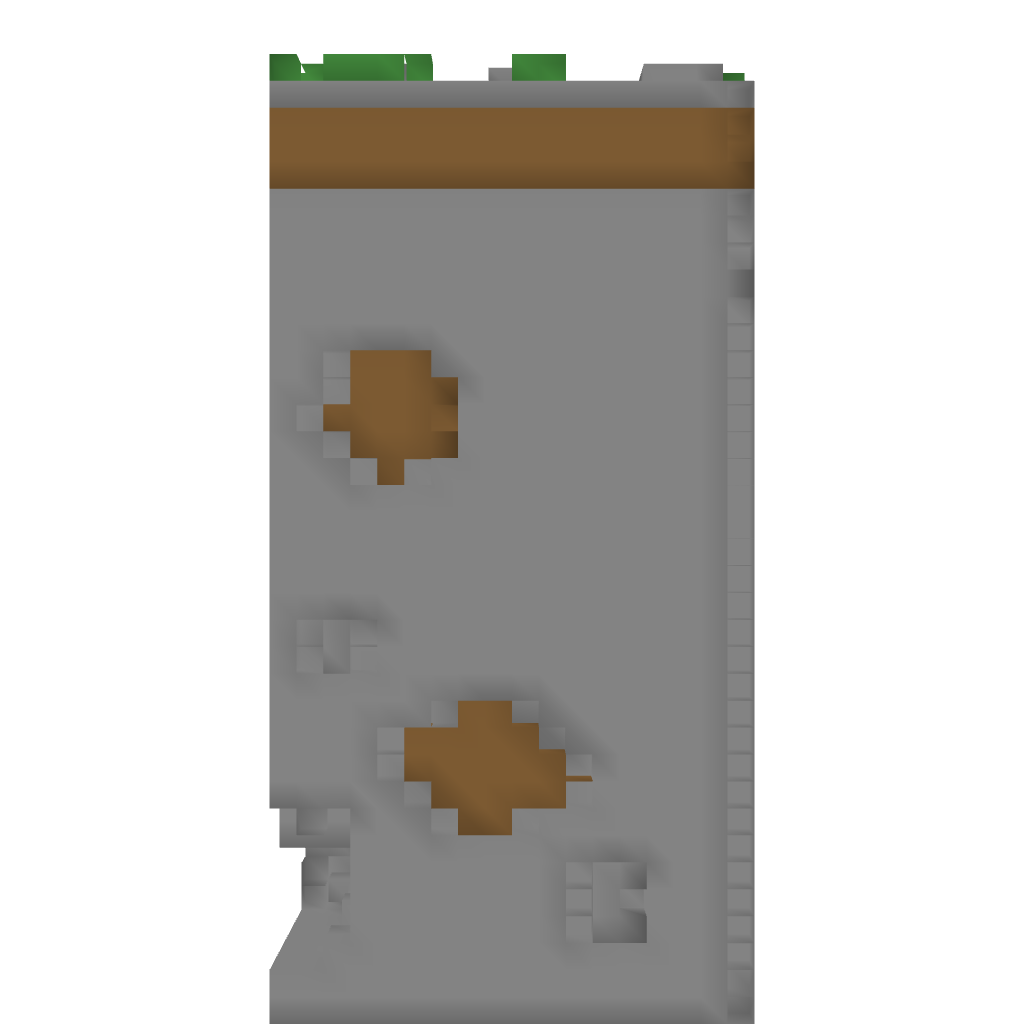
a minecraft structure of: Underground base trash low quality earth